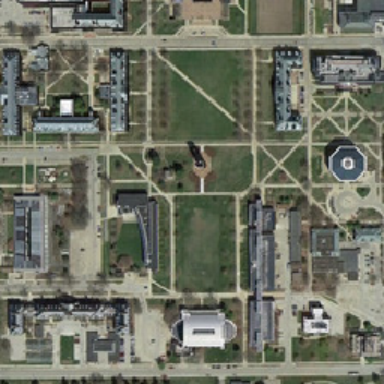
The area is fully equipped .